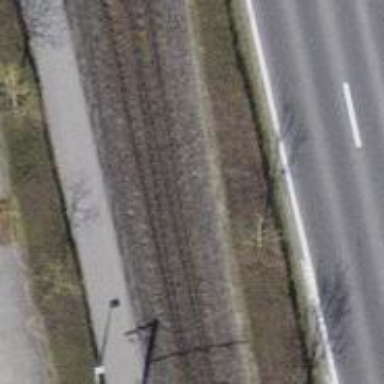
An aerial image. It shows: Narrow-gauge railway track with one electrified contact line. The railway is designated as W4_U.